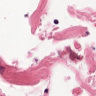
Metastatic tissue present: no